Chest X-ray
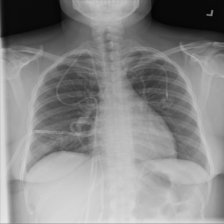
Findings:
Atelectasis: negative
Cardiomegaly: negative
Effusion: negative
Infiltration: negative
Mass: negative
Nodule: negative
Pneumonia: negative
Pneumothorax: positive
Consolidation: negative
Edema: negative
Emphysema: negative
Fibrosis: negative
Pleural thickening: negative
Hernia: negative